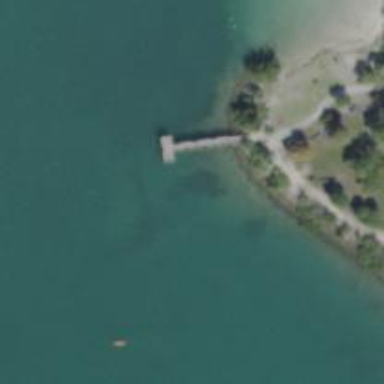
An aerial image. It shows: Man-made pier.